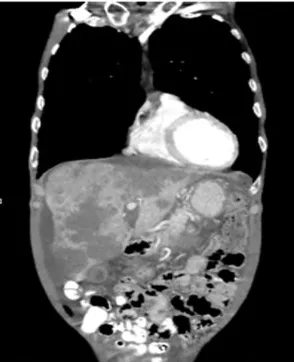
Extensive hepatic metastasis present before initiation of VIC (left).
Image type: radiology (ct)